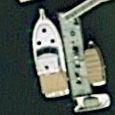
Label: Civil_yacht